【题型】填空题　【知识点】解析几何　【难度】medium
如图所示，平面直角坐标系$xOy$中，四边形$ABCD$满足$AB\perp AD$，$CB\perp CD$，$\overrightarrow{BA}\cdot\overrightarrow{BC}+2\overrightarrow{DA}\cdot\overrightarrow{DC}=0$，若点$A$，$C$分别为椭圆$E$:$\frac{x^2}{8}+\frac{y^2}{b^2}=1(b>0)$的上、下顶点，点$B$在椭圆$E$上，点$D$不在椭圆$E$上，则椭圆$E$的焦距为\underline{\ \ \ \ \ \ \ \ \ \ }。

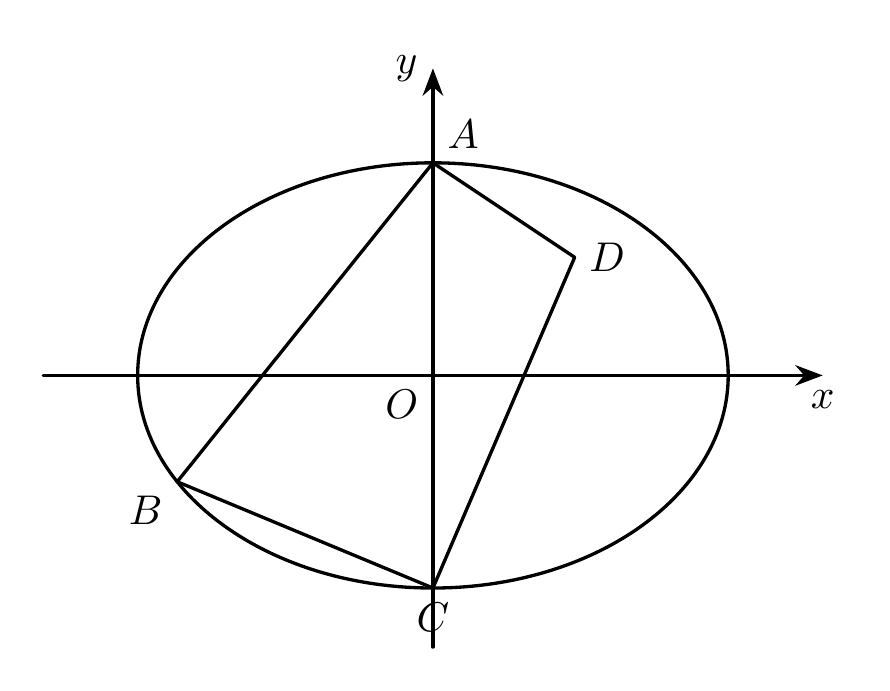
【解答】
\textbf{【答案】} $4$

\textbf{【分析】} 由$AB\perp AD$，$CB\perp CD$可得$A,B,C,D$四点共圆，再由题设求出圆心，表示出圆的方程，将$(0,b)$代入椭圆及圆的方程，求出$b^2$，即可得出答案。

\textbf{【解答】}
解：由题意得$A(0,b)$，$C(0,-b)$，设$B(x_1,y_1)$，$D(x_2,y_2)$，连接$BD$，如图所示：

$\because AB\perp AD$，$CB\perp CD$，
$\therefore A,B,C,D$在以$BD$为直径的圆$M$上，且$\angle ABC+\angle ADC=\pi$。
又原点$O$为圆$M$的弦$AC$的中点，则圆心在$AC$的垂直平分线上，即在$x$轴上，则$y_1+y_2=0$。

又$\overrightarrow{BA}\cdot\overrightarrow{BC}+2\overrightarrow{DA}\cdot\overrightarrow{DC}=0$，则$|\overrightarrow{BA}||\overrightarrow{BC}|\cos\angle ABC+2|\overrightarrow{DA}||\overrightarrow{DC}|\cos\angle ADC=0$，
$\because \angle ABC+\angle ADC=\pi$，$\therefore \cos\angle ABC+\cos\angle ADC=0$，
$\therefore (|\overrightarrow{BA}||\overrightarrow{BC}|-2|\overrightarrow{DA}||\overrightarrow{DC}|)\cdot\cos\angle ADC=0$，

当$\cos\angle ADC\neq 0$时，则$|\overrightarrow{BA}||\overrightarrow{BC}|-2|\overrightarrow{DA}||\overrightarrow{DC}|=0$；
若$\cos\angle ADC=0$时，则四边形$ABCD$为矩形，则点$D$也在椭圆$E$上，与点$D$不在椭圆$E$上矛盾，

$\therefore S_{\triangle ABC}=2S_{\triangle ADC}$，$\therefore x_1=-2x_2$，故圆$M$的圆心坐标为$\left(\frac{x_1}{4},0\right)$，

$\therefore$圆$M$的方程为$\left(x-\frac{x_1}{4}\right)^2+y^2=\frac{9}{16}x_1^2+y_1^2$，

将$(0,b)$代入得$b^2=\frac{1}{2}x_1^2+y_1^2$，

又$\frac{x_1^2}{8}+\frac{y_1^2}{b^2}=1$，解得$b^2=4$，

故椭圆$E$的焦距为$2\sqrt{8-b^2}=4$。

故答案为：$4$。

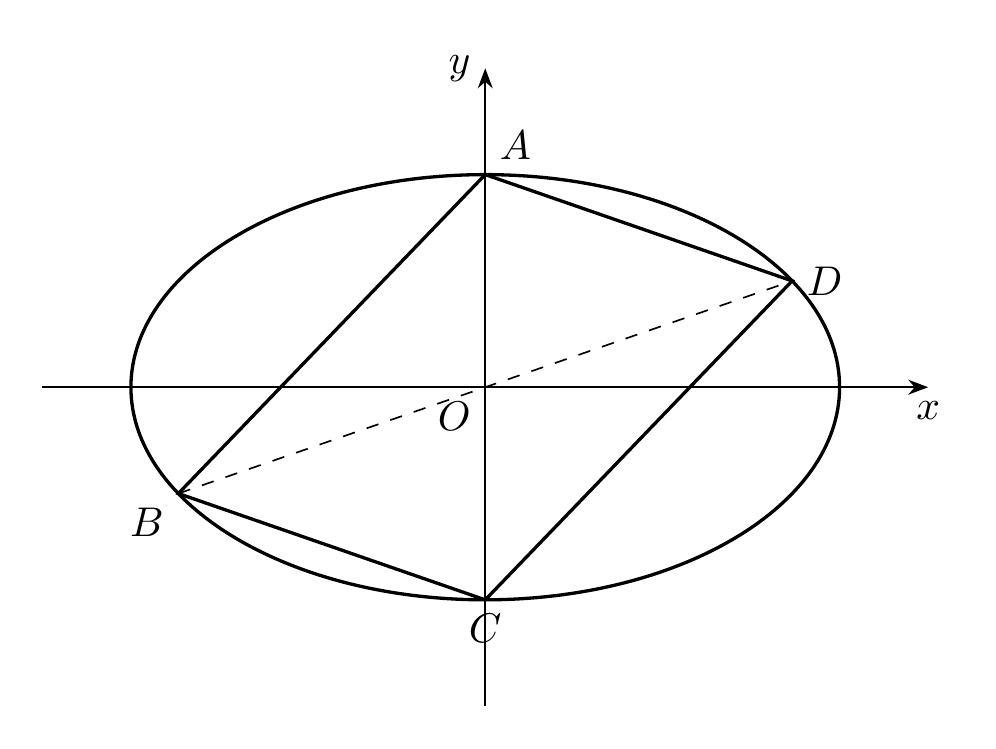